Aerial crown-view tile of a tropical tree (Barro Colorado Island, Panama), acquired 20240918:
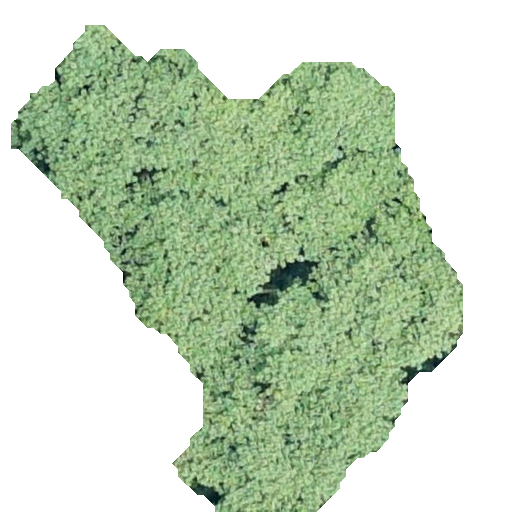
Species: Hieronyma alchorneoides
GBIF accepted scientific name: Hieronyma alchorneoides
Crown area: 201.361 m²